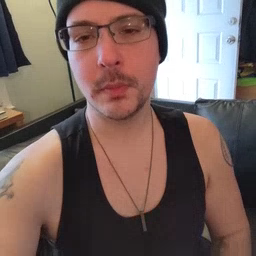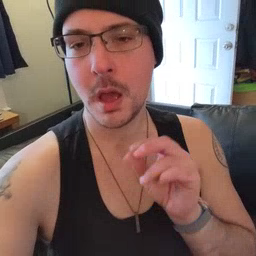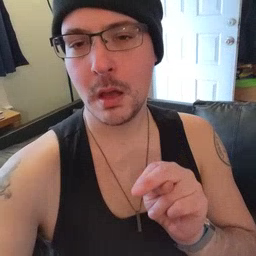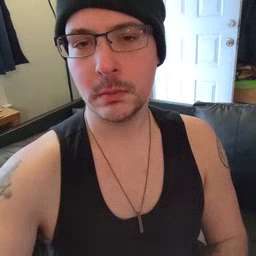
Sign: on